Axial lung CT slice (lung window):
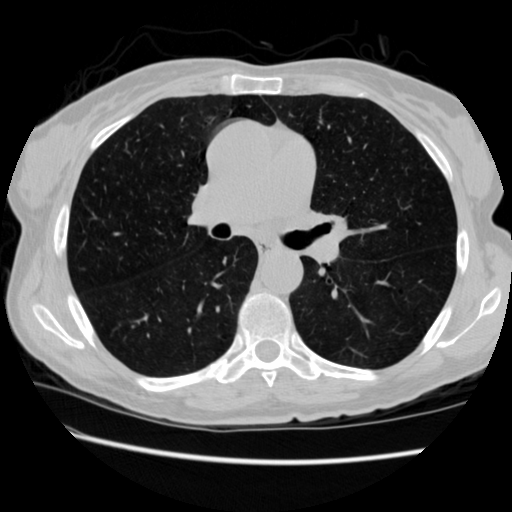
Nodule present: no